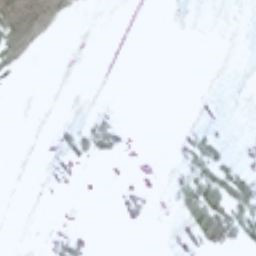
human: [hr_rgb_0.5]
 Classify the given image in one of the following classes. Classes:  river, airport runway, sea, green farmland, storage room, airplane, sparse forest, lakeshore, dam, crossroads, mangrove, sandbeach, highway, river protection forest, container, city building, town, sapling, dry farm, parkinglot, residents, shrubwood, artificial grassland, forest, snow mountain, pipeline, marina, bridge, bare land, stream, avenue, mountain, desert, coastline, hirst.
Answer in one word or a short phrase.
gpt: snow mountain